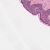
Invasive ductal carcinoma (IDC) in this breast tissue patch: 0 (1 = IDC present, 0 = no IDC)